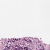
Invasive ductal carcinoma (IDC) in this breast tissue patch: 1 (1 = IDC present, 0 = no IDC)